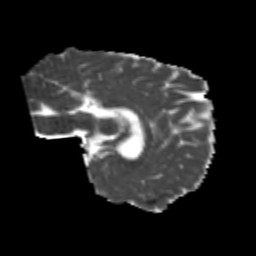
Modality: MD
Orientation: sagittal
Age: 24
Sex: female
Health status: healthy
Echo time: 0.074 s